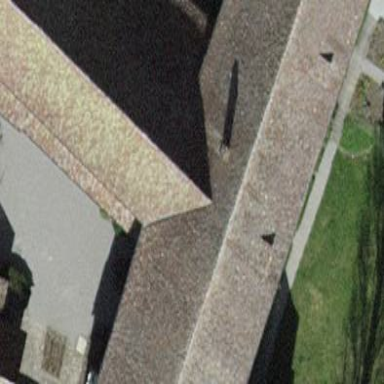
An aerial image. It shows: Monastery building with gabled roof.